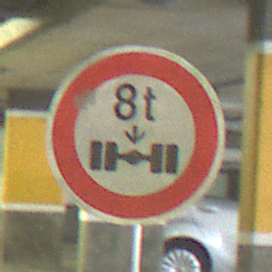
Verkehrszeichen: TatsaechlicheAchslast
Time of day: NotSpecified
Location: Indoor (Special)
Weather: NotSpecified
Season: NotSpecified
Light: Artificial